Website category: university
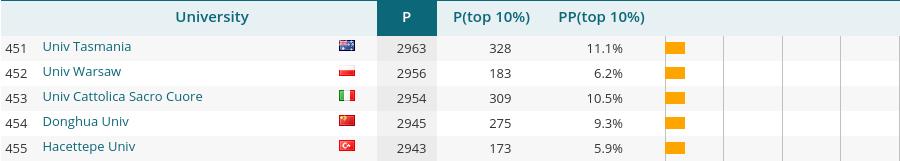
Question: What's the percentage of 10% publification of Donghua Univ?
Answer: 9.3%

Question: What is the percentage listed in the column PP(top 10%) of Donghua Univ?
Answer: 9.3%

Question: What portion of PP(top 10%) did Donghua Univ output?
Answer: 9.3%

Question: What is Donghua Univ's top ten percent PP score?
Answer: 9.3%

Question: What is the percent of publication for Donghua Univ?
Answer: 9.3%

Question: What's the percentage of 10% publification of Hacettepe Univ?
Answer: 5.9%

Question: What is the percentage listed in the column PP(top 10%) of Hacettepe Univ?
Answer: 5.9%

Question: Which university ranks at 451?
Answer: Univ Tasmania

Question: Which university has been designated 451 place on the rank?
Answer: Univ Tasmania

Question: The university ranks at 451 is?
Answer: Univ Tasmania

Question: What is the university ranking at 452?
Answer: Univ Warsaw

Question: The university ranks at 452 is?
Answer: Univ Warsaw

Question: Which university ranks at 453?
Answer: Univ Cattolica Sacro Cuore

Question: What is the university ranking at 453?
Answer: Univ Cattolica Sacro Cuore

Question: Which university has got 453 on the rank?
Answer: Univ Cattolica Sacro Cuore

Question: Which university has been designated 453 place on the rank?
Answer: Univ Cattolica Sacro Cuore

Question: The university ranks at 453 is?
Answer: Univ Cattolica Sacro Cuore

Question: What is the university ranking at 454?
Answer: Donghua Univ

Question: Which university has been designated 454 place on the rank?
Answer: Donghua Univ

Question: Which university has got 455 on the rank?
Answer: Hacettepe Univ

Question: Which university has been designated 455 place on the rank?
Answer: Hacettepe Univ

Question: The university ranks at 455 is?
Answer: Hacettepe Univ

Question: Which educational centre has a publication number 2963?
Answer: Univ Tasmania

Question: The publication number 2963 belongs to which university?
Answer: Univ Tasmania

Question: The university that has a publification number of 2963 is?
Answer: Univ Tasmania

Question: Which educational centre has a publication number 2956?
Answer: Univ Warsaw

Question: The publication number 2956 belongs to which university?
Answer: Univ Warsaw

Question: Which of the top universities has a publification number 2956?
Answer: Univ Warsaw

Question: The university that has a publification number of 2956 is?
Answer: Univ Warsaw

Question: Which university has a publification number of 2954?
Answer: Univ Cattolica Sacro Cuore

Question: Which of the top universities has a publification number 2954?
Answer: Univ Cattolica Sacro Cuore

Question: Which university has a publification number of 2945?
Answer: Donghua Univ

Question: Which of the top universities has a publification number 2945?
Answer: Donghua Univ

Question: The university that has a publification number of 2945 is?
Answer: Donghua Univ

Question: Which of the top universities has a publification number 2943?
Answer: Hacettepe Univ

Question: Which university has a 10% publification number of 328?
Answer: Univ Tasmania

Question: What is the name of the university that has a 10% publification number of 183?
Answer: Univ Warsaw

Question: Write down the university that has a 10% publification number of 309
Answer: Univ Cattolica Sacro Cuore

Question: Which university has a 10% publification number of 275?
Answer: Donghua Univ

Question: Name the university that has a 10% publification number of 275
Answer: Donghua Univ

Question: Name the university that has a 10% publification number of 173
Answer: Hacettepe Univ

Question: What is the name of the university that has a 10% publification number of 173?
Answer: Hacettepe Univ

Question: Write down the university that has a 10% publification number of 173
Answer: Hacettepe Univ